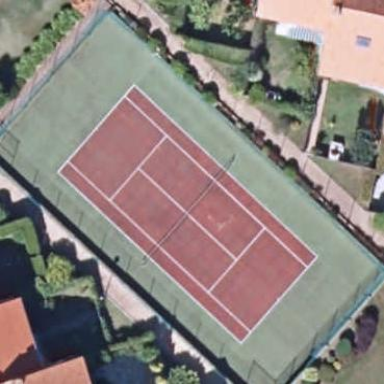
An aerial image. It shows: Tennis court on the leisure land pitch.